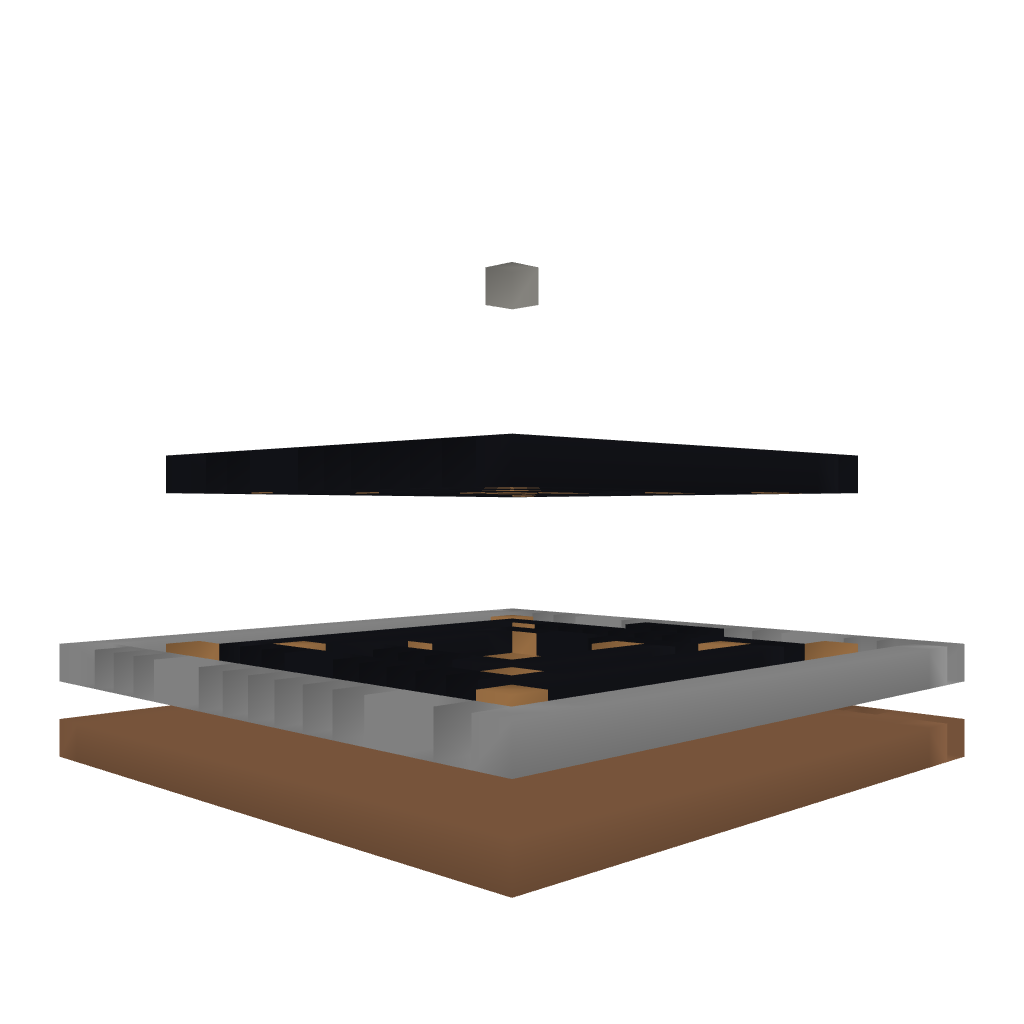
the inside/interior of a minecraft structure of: Spawn for server